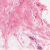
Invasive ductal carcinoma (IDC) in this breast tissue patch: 0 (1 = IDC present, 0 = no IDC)